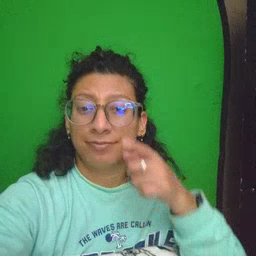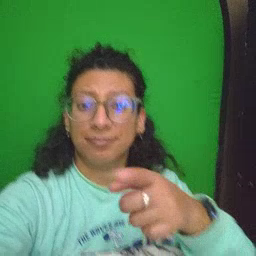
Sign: there